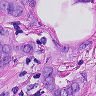
Metastatic tissue present: yes